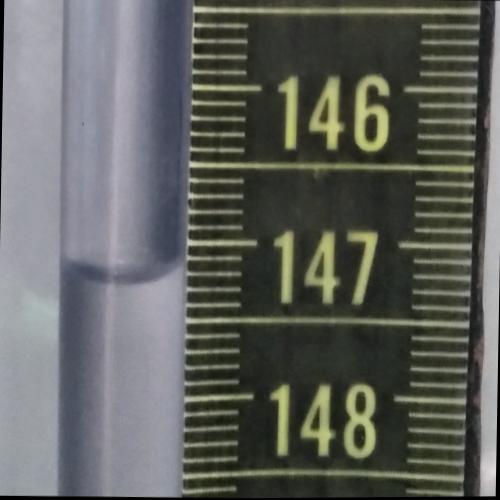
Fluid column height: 147.2 cm